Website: lowes
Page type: billing-address
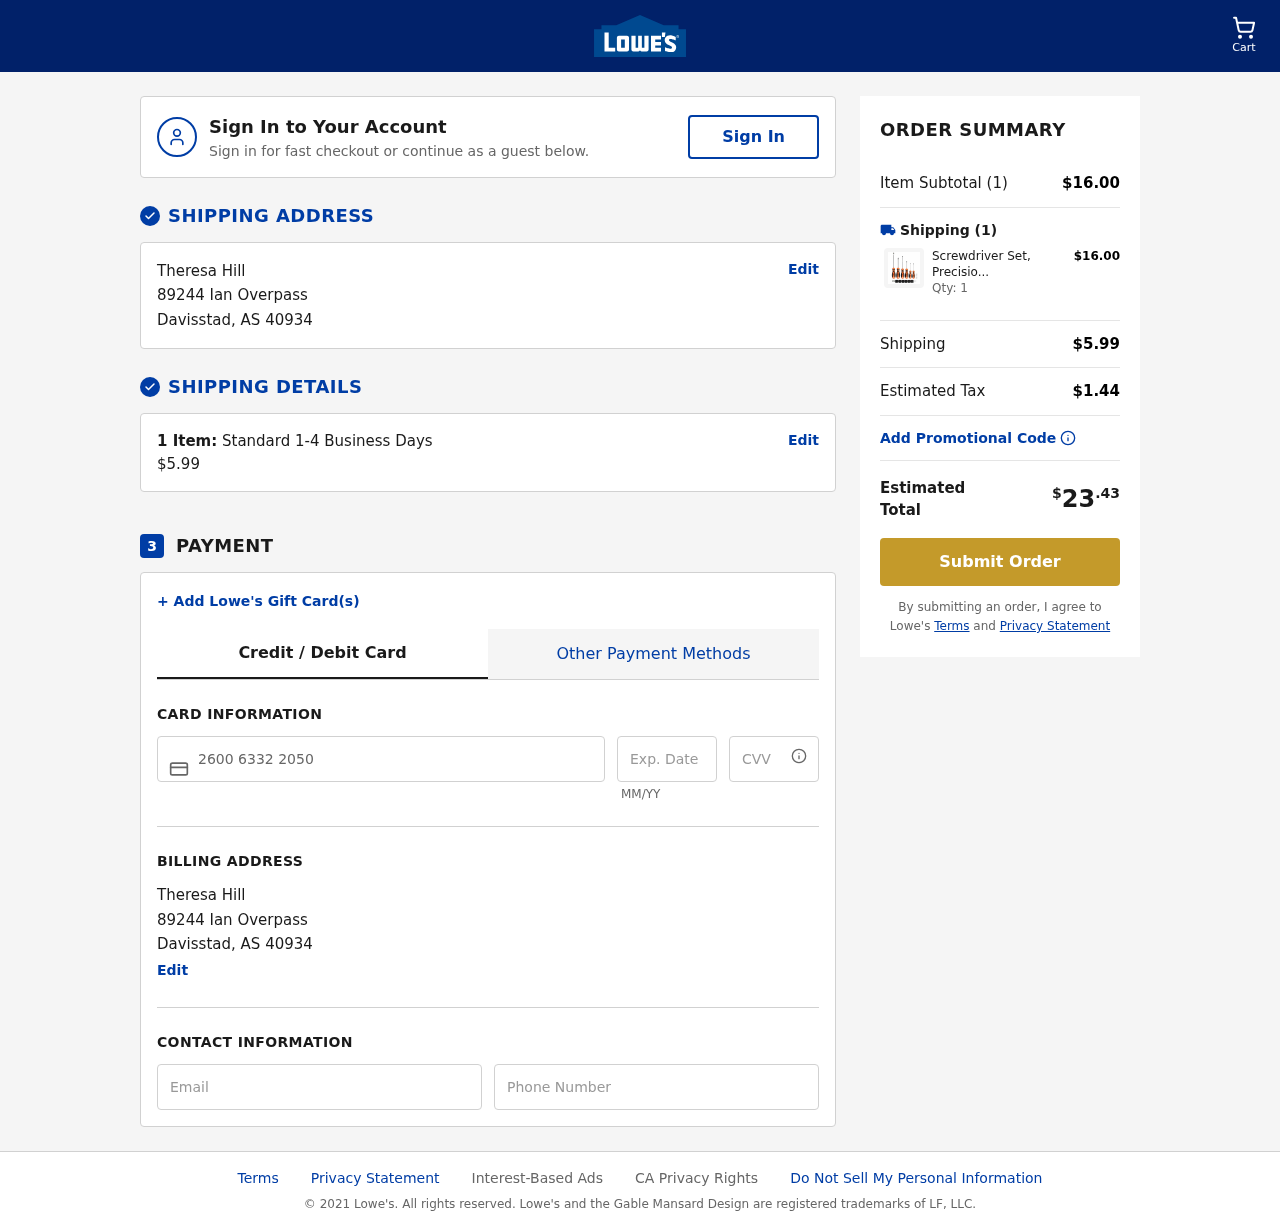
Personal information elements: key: PII_CARD_CVV
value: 795
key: PII_CARD_EXPIRY
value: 04/30
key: PII_CARD_NUMBER
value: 2600 6332 2050 7188
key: PII_CITY
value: Davisstad
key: PII_EMAIL
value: theresa_hill@yahoo.com
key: PII_FULLNAME
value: Theresa Hill
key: PII_PHONE
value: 2312990463
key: PII_POSTCODE
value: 40934
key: PII_STATE_ABBR
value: AS
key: PII_STREET
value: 89244 Ian Overpass
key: PII_FULLNAME2
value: Theresa Hill
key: PII_CITY2
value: Davisstad
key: PII_STATE_ABBR2
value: AS
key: PII_POSTCODE_FULL
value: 40934
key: PII_POSTCODE_NUMERIC
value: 40934
Product elements: key: PRODUCT1_NAME
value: Screwdriver Set, Precision Screwdriver, Stubby Screwdriver, Ball Grip, Positive, Negative, Set of 6,
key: PRODUCT1_PRICE
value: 16
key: PRODUCT1_QUANTITY
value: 1
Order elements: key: ORDER_NUM_ITEMS
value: Cart
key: ORDER_NUM_ITEMS
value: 1 Item:
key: ORDER_NUM_ITEMS
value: Item Subtotal (1)
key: ORDER_SHIPPING_COST
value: $5.99
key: ORDER_SUBTOTAL
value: $16.00
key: ORDER_TAX
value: $1.44
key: ORDER_TOTAL
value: $23.43